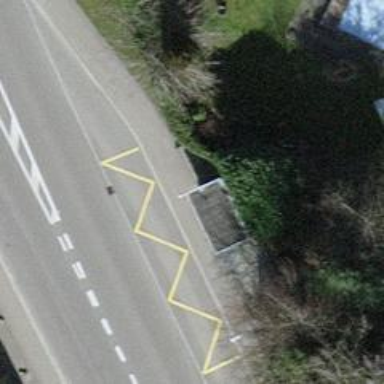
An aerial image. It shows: Bus stop with shelter. It is platform for public transport.